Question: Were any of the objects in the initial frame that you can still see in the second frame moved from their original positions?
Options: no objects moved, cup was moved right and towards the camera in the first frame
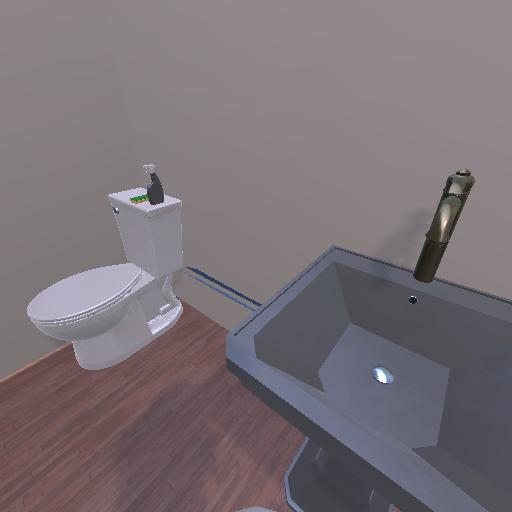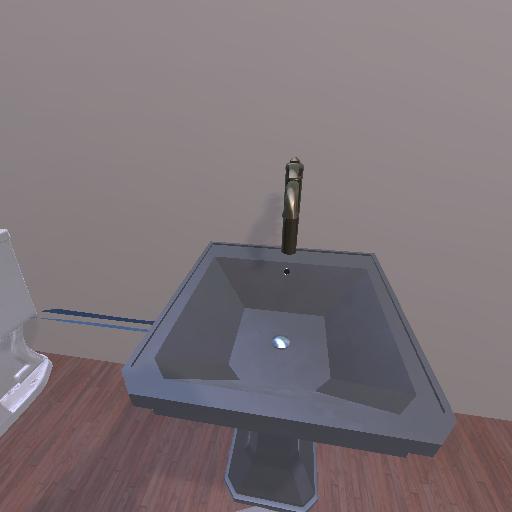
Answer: no objects moved